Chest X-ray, PA view. Patient: 35 years old, sex F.
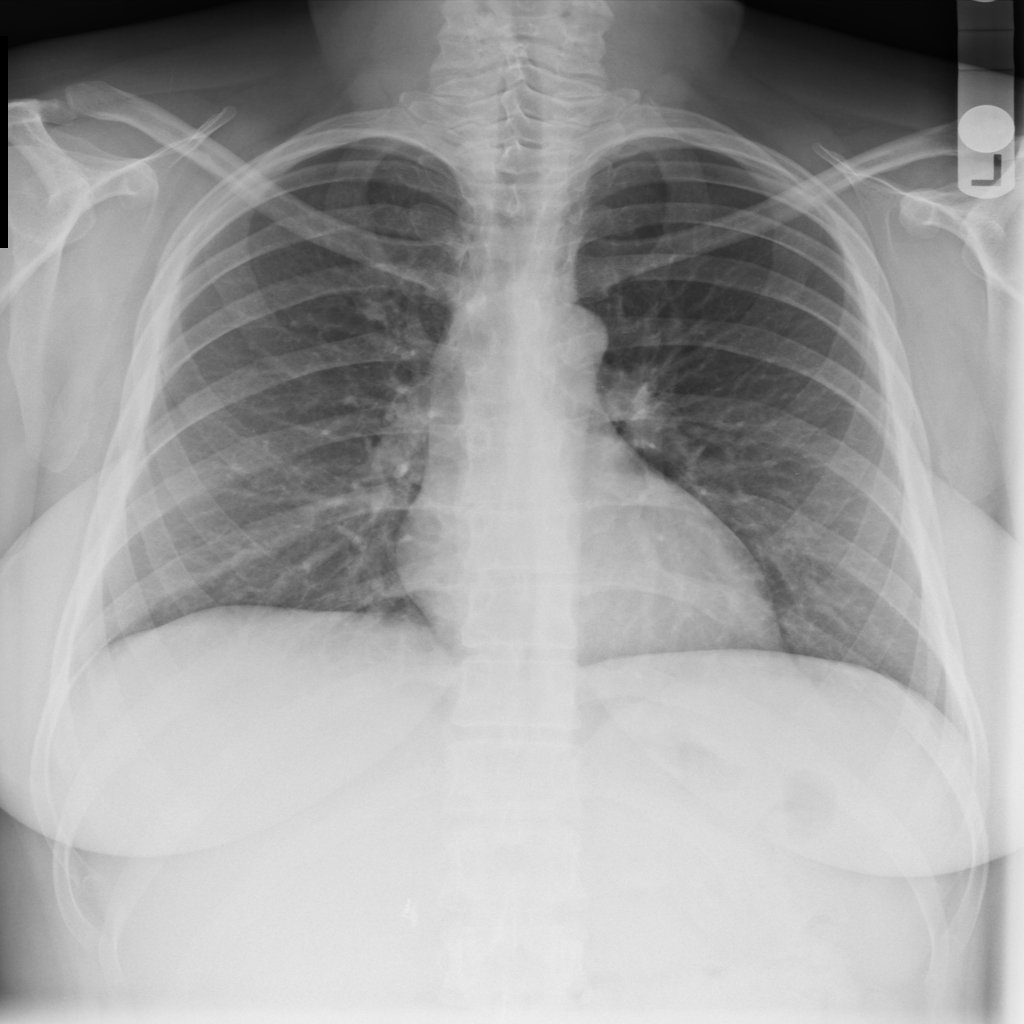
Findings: No Finding